Question: As I am developing an exportation and importing into Google Calendar application with Codeigniter and the Google apiService/apiCalendarService. I have everything set up perfectly, no problem with this, when I authorize my application with Google from this page:

The contained code is what happens when the redirect happens:
'''
session_start();
require(APPPATH . 'libraries/google/apiClient.php');
require(APPPATH . 'libraries/google/contrib/apiCalendarService.php');
$apiClient = new apiClient();
$apiClient->setUseObjects(true);
$calendarService = new apiCalendarService($apiClient);
if(isset($_SESSION['oauth_access_token']))
{
$apiClient->setAccessToken($_SESSION['oauth_access_token']);
}
else
{
$token = $apiClient->authenticate();
$_SESSION['oauth_access_token'] = $token;
}
'''
After authenticating, I get redirected back to my localhost site with the options in my URL:
'''
http://localhost/project/acp/sync/auth/?code=4/DS91JtSJ5_9Q-Z55Kpyh2AicyWdL
'''
My script will detect when an authencation has been made by checking the URI segment with 'auth' and a 'code' query string - so I can start importing events to my Google Calendar account, until that I get this error thrown:
'''
Fatal error: Uncaught exception 'apiServiceException' with message 'Error calling POST https://www.googleapis.com/calendar/v3/calendars/primary/events?key={removed API key}: (401) Login Required' in /Users/Me/Sites/project/application/libraries/google/io/apiREST.php:86
Stack trace:
#0 /Users/Me/Sites/project/application/libraries/google/io/apiREST.php(56): apiREST::decodeHttpResponse(Object(apiHttpRequest))
#1 /Users/Me/Sites/project/application/libraries/google/service/apiServiceResource.php(187): apiREST::execute(Object(apiServiceRequest))
#2 /Users/Me/Sites/project/application/libraries/google/contrib/apiCalendarService.php(493): apiServiceResource->__call('insert', Array)
#3 /Users/Me/Sites/project/application/controllers/acp/panel.php(2053): EventsServiceResource->insert('primary', Object(Event))
#4 [internal function]: Panel->sync('auth')
#5 /Users/Me/Sites/project/system/core/CodeIgniter.php(359): call_user_func_array(Array, Array)
#6 /Users/Me in /Users/Me/Sites/project/application/libraries/google/io/apiREST.php on line 86
'''
The code that was an event (code came from Google API samples):
'''
session_start();
require(APPPATH . 'libraries/google/apiClient.php');
require(APPPATH . 'libraries/google/contrib/apiCalendarService.php');
$apiClient = new apiClient();
$apiClient->setUseObjects(true);
$service = new apiCalendarService($apiClient);
$event = new Event();
$event->setSummary('Appointment');
$event->setLocation('Somewhere');
$start = new EventDateTime();
$start->setDateTime('2011-06-03T10:00:00.000-07:00');
$event->setStart($start);
$end = new EventDateTime();
$end->setDateTime('2011-06-03T10:25:00.000-07:00');
$event->setEnd($end);
$attendee1 = new EventAttendee();
$attendee1->setEmail('attendeeEmail');
// ...
$attendees = array($attendee1,
// ...
);
$event->attendees = $attendees;
$createdEvent = $service->events->insert('primary', $event);
echo $createdEvent->getId();
'''
I tried Googling the error, but I don't seem to find any solutions with this, do you know how I can fix this problem?
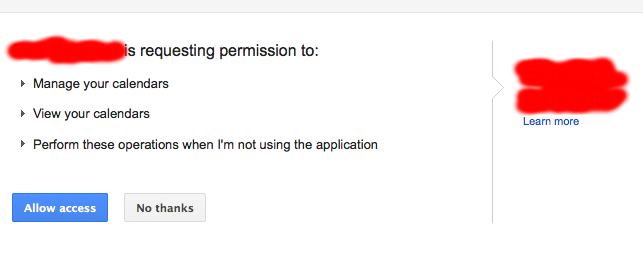
Answer: You are getting a '401 Login Required' because the second code is not setting the token:
'''
$apiClient->setAccessToken($_SESSION['oauth_access_token']);
'''